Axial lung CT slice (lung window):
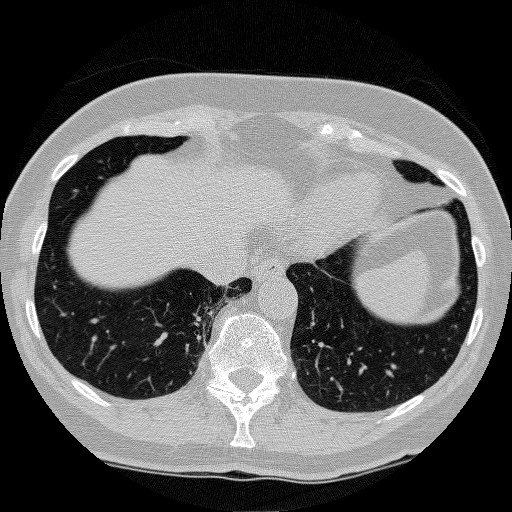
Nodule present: no